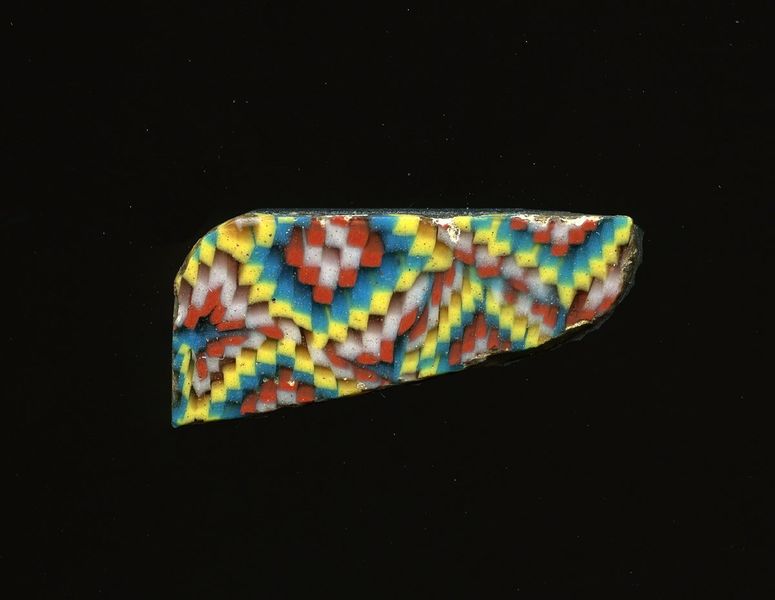
Titel: Mosaikglasfragment
Standort: Hamburg
Institution: Museum für Kunst und Gewerbe Hamburg
Schlagwörter: glas, antike, geschnitten, mosaik, fragment, wandschmuck, kaiserzeit, gepresst, bodenbeläge, frühe kaiserzeit, prinzipat, römische, mittlere, späte